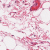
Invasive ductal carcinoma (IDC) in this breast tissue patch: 0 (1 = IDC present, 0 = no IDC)